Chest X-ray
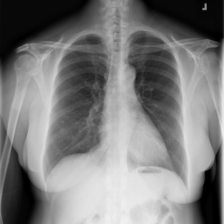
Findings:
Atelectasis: negative
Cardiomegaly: negative
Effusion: negative
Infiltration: negative
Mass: negative
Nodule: negative
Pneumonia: negative
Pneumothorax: negative
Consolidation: negative
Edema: negative
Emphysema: negative
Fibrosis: negative
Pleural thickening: negative
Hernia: negative